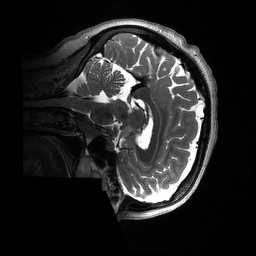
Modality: T2w
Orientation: sagittal
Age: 38
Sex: female